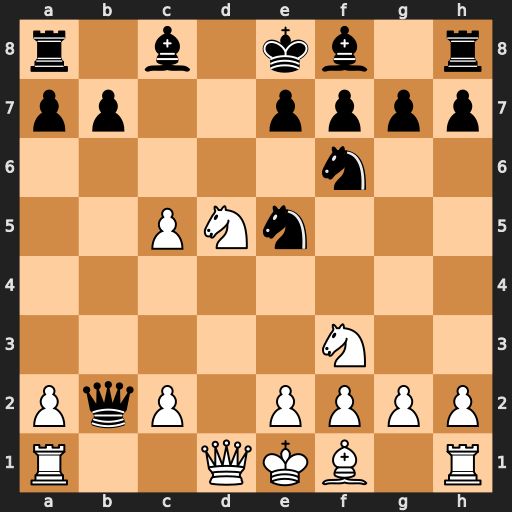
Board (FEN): r1b1kb1r/pp2pppp/5n2/2PNn3/8/5N2/PqP1PPPP/R2QKB1R
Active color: w
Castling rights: KQkq
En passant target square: -
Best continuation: Nc7#